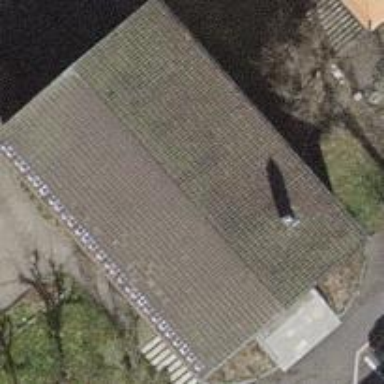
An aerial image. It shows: Gabled-roof church that serves as place of worship.